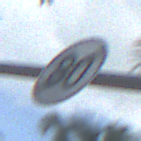
Verkehrszeichen: EndeGeschwindigkeit80
Umgebung: Outdoor, Suburban
Tageszeit: MorningAfternoon
Wetter: PartlyCloudy
Licht: Natural
Jahreszeit: NotSpecified
Kontrast: LowContrast